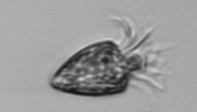
Label: Strombidium_tintinnodes